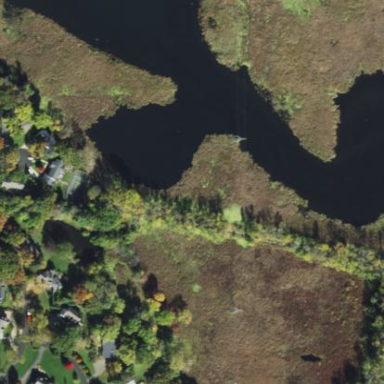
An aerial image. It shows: Marshy wetland area.